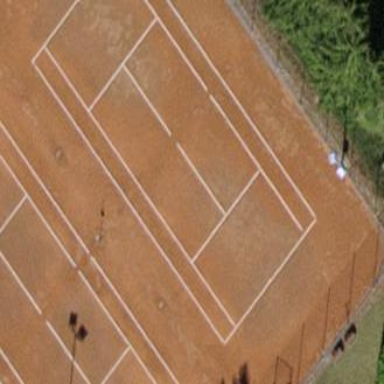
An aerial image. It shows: Tennis court in leisure pitch.